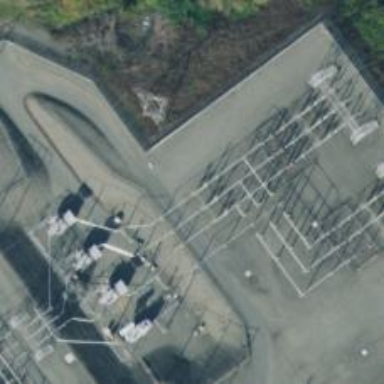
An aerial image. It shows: Outdoor power switch.